Question: I have a dataset which has spatial objects (the red blobs in the picture below) that cover a number pixels or grid points - but has irregular shapes. I have another dataset which consists of points with 2D coordinates and I want to know whether each point in this dataset is within a certain distance from any pixel of any of the spatial objects. The main problem I have is that I have to explicitly look into each object struct to find its location and pixels. Is there a way for me to index the spatial information of the data such that I can perform this search more efficiently? Right now, I am doing it brute force, where given a point from the second dataset I have to loop through each object, check its location, check the location of its pixels, and then test if any one pixel is within a distance X from the point. I am using MATLAB but if there are any packages I could use in any language that would be great.

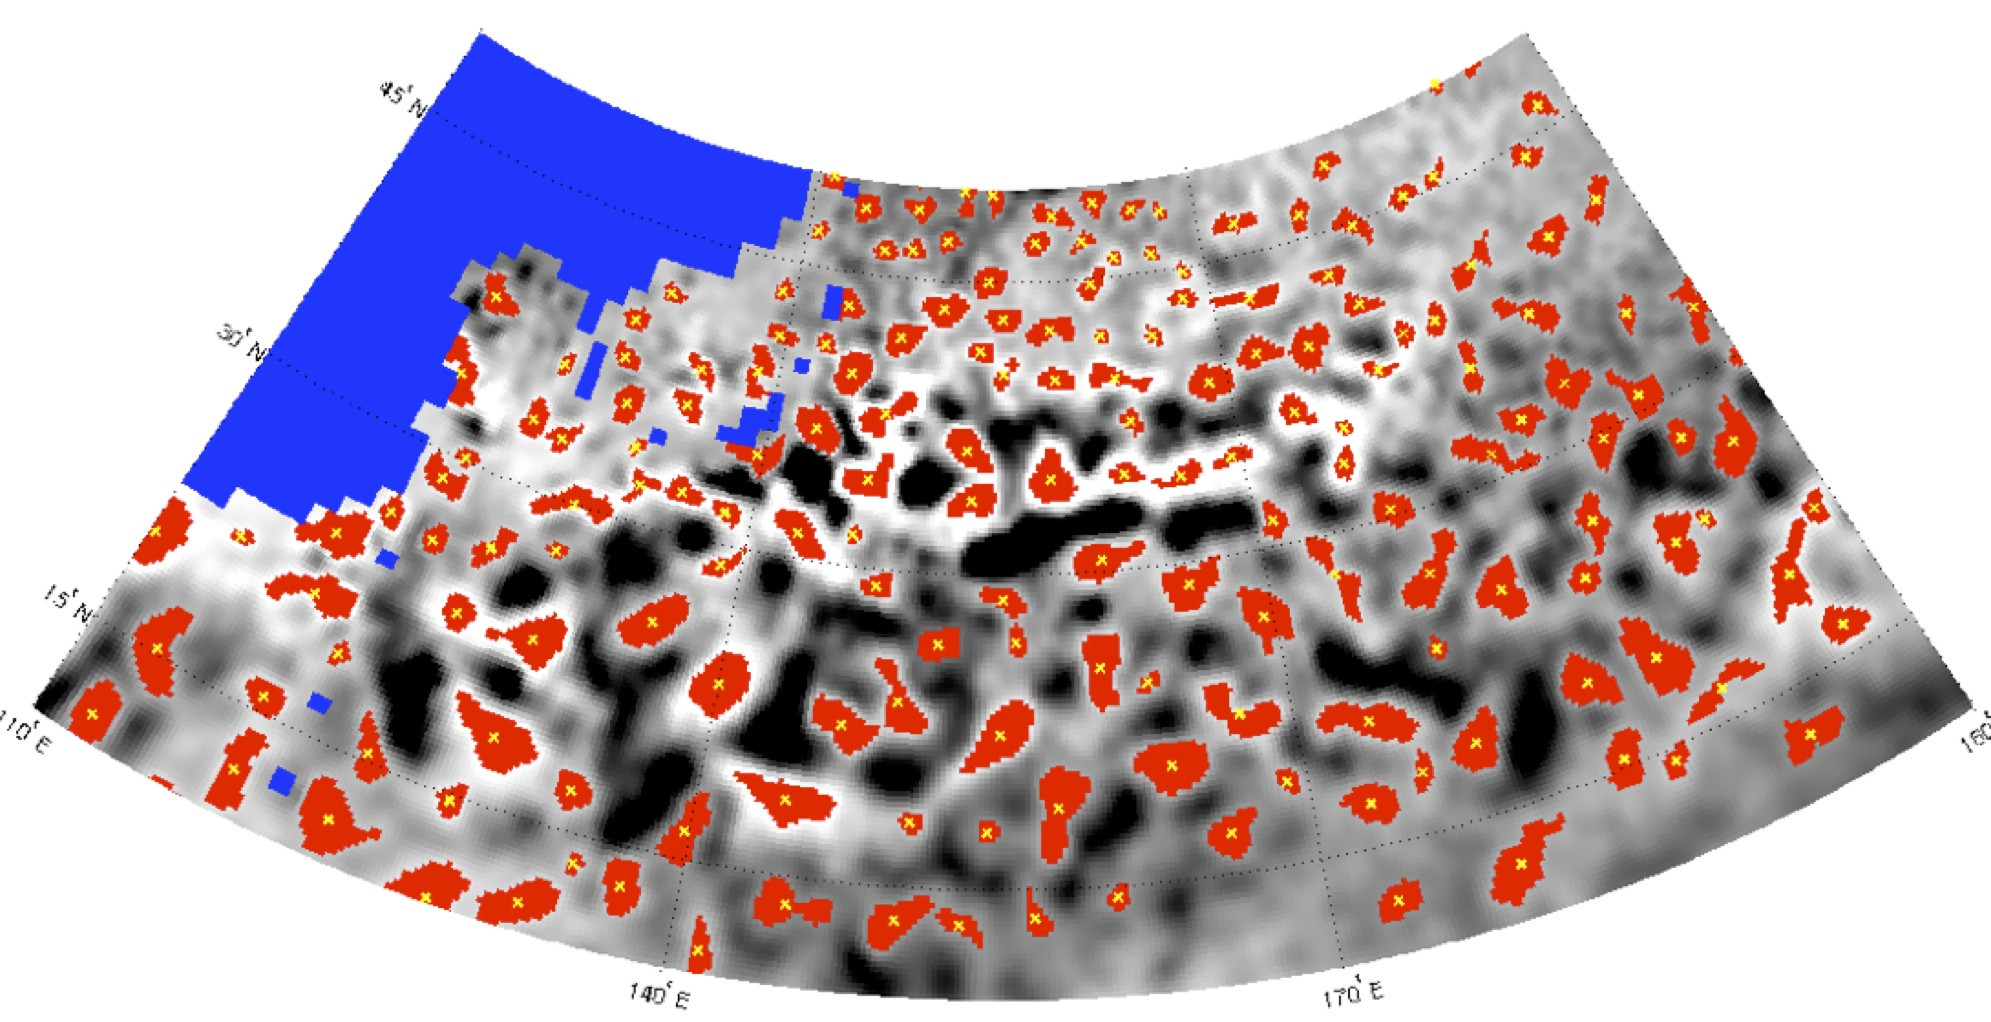
Answer: There are many spatial indexing solutions, <URL> if you have lots of data.
However, looking at your image, and since you state that your objects are already rasterized, can you convert you objects image above to a binary image? Where your objects are 1 and background is 0? If your distance is a constant, then you could <URL> your binary image by that size. Then to do a lookup all you have to do is rasterize your test point and see if it is 1 or 0. If your objects or distance threshold are varying in your problem then I would use one of the spatial indexes listed above.